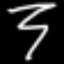
Label: squiggle